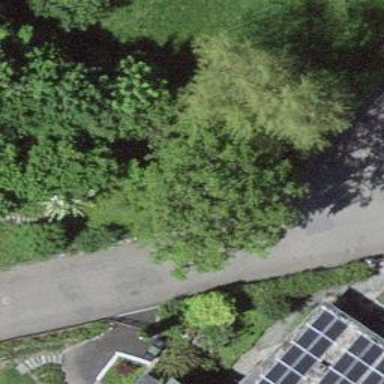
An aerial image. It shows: Post box is visible.